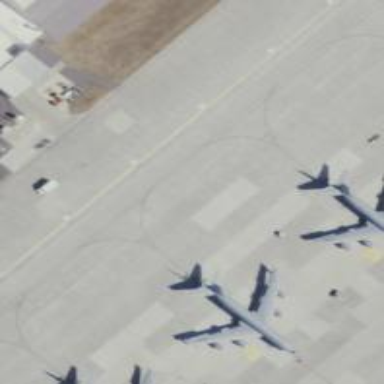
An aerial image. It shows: View of taxiway at the airport.